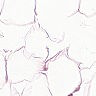
Metastatic tissue present: no